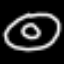
Label: donut